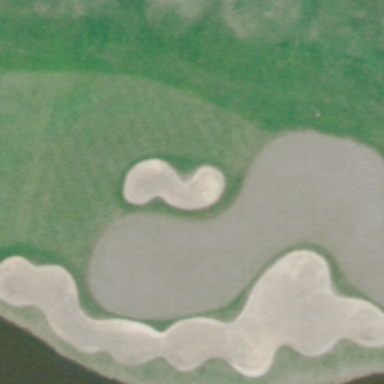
This is a part of a golf course with green turfs and some bunkers and trees .